Question: I have a Neo4j database containing information on Congressmen. The problem I'm having is if there is a vacant position. When this happens I am using the same key:value in the "Congressmen" index. I tried the code below because in the py2neo documentation it states that the add function is idempotent
'''
#Check if we have any vacancies and if so if they match the one that we currently want to add
query="start n=node:Congressmen('website:N/A') return n"
result= cypher.execute(graph_db, query.encode('utf-8', errors='ignore'))
#Match what we already have
if str(result[0]) != "[]":
#create is idempotent so will only create a new node if properties are different
rep, = graph_db.create({"name" : userName, "website" : web, "district" : int(district), "state" : child[2].text, "party" : child[4].text, "office" : child[5].text, "phone" : child[6].text, "house" : "House of Representatives"})
cong = graph_db.get_or_create_index(neo4j.Node, "Congressmen")
# add the node to the index
cong.add("website", web, rep)
'''
When I checked the interface after running the code 3 times I have duplicate nodes.
Is it possible to prevent the nodes from duplicating and still be able to index them using the same key/value?
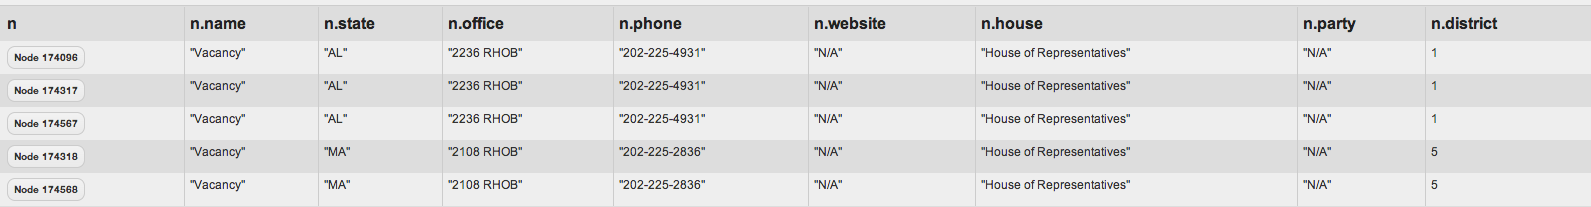
Answer: The 'Index.add' method is certainly idempotent: the same entity can only be added once to a particular entry point. The 'GraphDatabaseService.create' method is not however. Each time you run the 'create' method, a new node is created and each run of 'add' appends that new node to the index. You probably want to use the 'Index.add_if_none', 'Index.create_if_none' or 'Index.get_or_create' method instead.